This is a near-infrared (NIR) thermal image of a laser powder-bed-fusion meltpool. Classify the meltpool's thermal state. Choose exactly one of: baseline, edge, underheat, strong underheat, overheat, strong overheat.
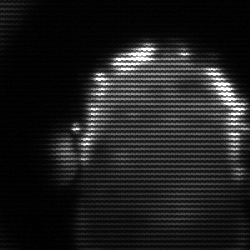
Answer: baseline